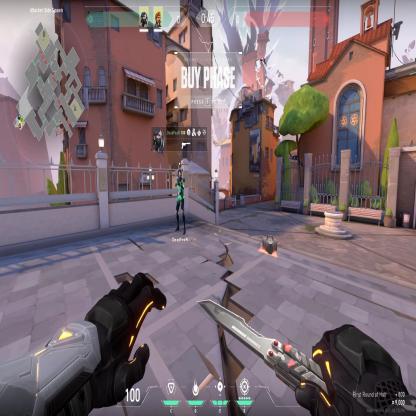
Label: dropped spike ; teammate